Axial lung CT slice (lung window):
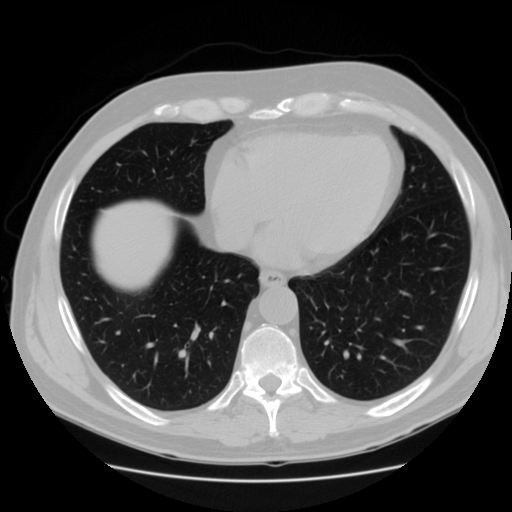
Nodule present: no